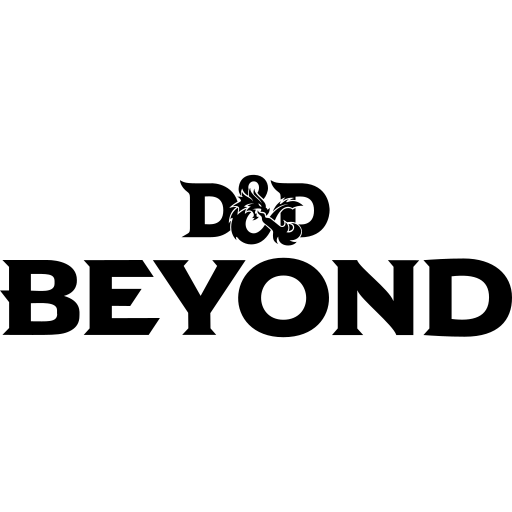
Tags: icon, FontAwesome, fa-icon, brand, d, and, d, beyond